Question:
Hello I would like to ask how can I have the total number of patients in certain distinct age groups using queries?
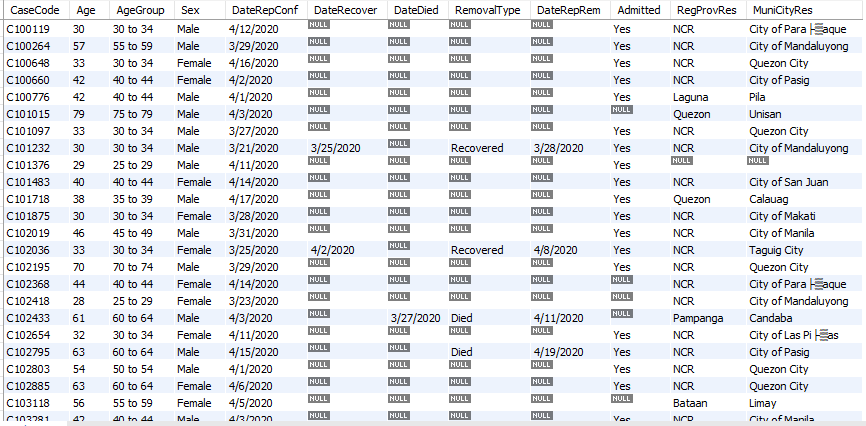
Answer: In MySQL. In other DBMS similarly, but you must precise what you use.
'''
SELECT AgeGroup, COUNT(*) FROM Table GROUP BY AgeGroup ORDER BY AgeGroup.
'''